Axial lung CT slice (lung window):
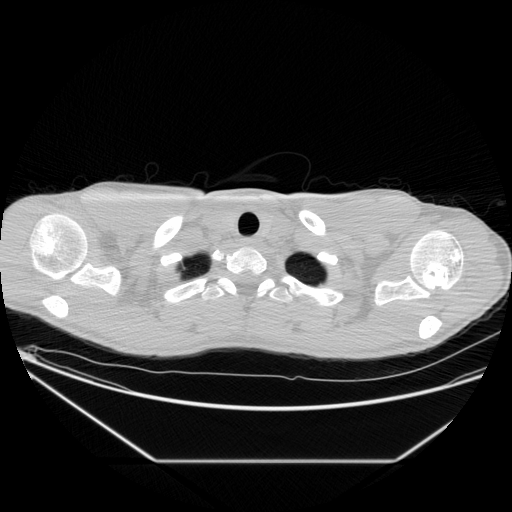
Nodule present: no